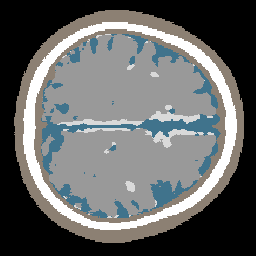
Label: no_lesion